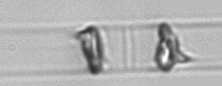
Label: Dactyliosolen_blavyanus